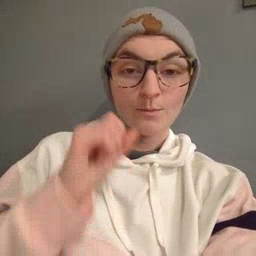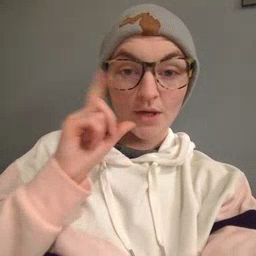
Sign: wake